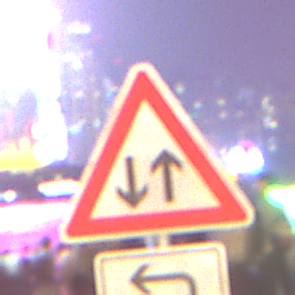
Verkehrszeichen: Gegenverkehr
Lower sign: RichtungsangabeDurchPfeile2
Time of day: Night
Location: Outdoor (Urban)
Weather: PartlyCloudy
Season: NotSpecified
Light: Natural